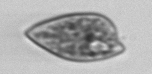
Label: Prorocentrum_dentatum